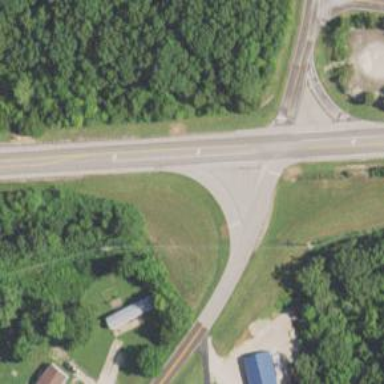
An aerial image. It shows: Secondary link road.